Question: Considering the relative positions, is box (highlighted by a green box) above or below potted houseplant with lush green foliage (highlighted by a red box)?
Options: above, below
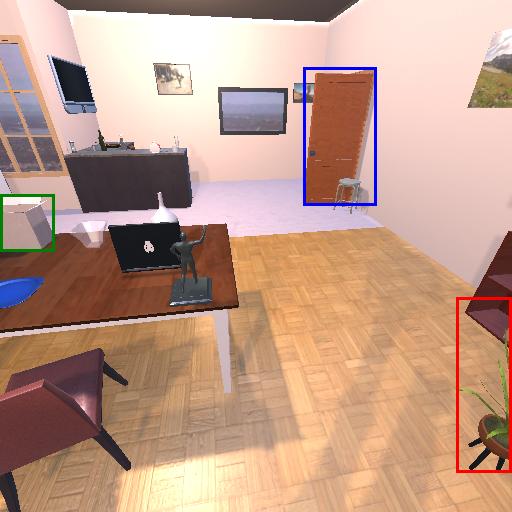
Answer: above